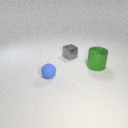
large green metal cylinder to the right of small blue rubber sphere